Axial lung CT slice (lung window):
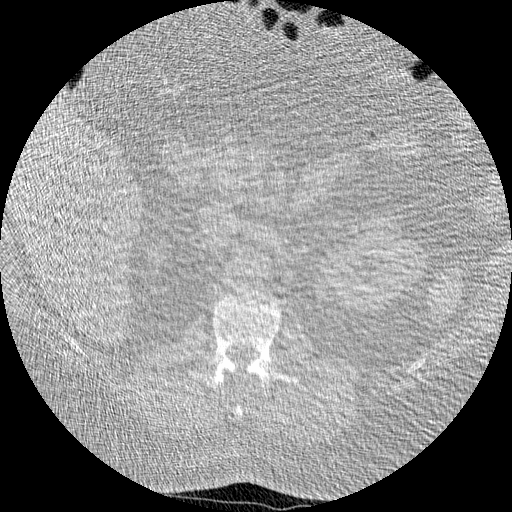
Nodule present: no